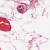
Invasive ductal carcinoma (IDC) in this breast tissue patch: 0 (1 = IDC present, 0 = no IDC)